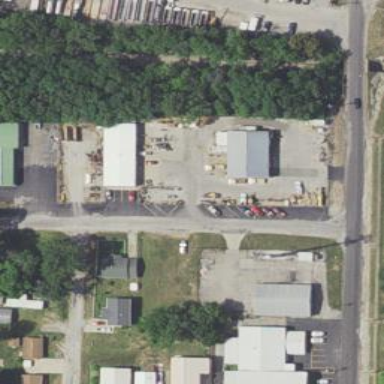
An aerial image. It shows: Commercial area.